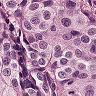
Metastatic tissue present: yes